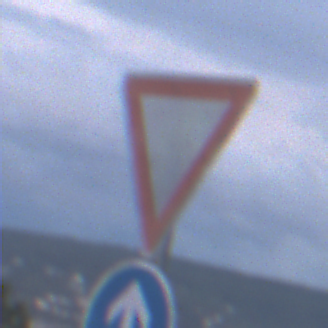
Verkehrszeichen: VorfahrtGewaehren
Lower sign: VorgeschriebeneFahrtrichtungGeradeaus
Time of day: SunriseSunset
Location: Outdoor (Urban)
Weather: PartlyCloudy
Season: NotSpecified
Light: Natural